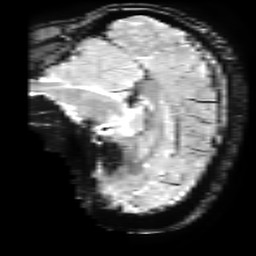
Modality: T2starw
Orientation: sagittal
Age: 37
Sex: female
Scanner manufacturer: ge
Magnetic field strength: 3 T
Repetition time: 0.65 s
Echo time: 0.02 s